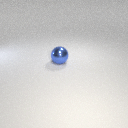
large blue metal sphere